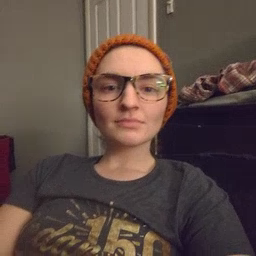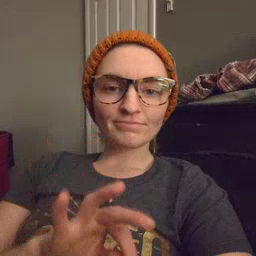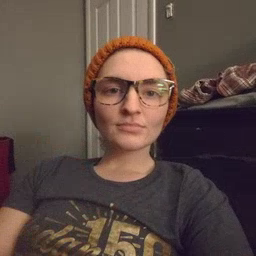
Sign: frenchfries